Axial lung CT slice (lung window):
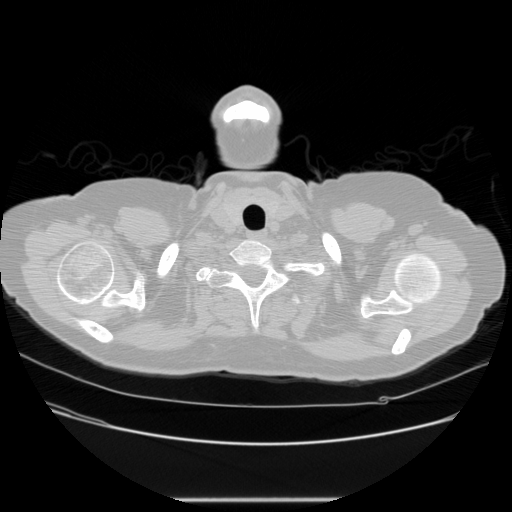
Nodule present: no